Question: What is the value of this measurement?
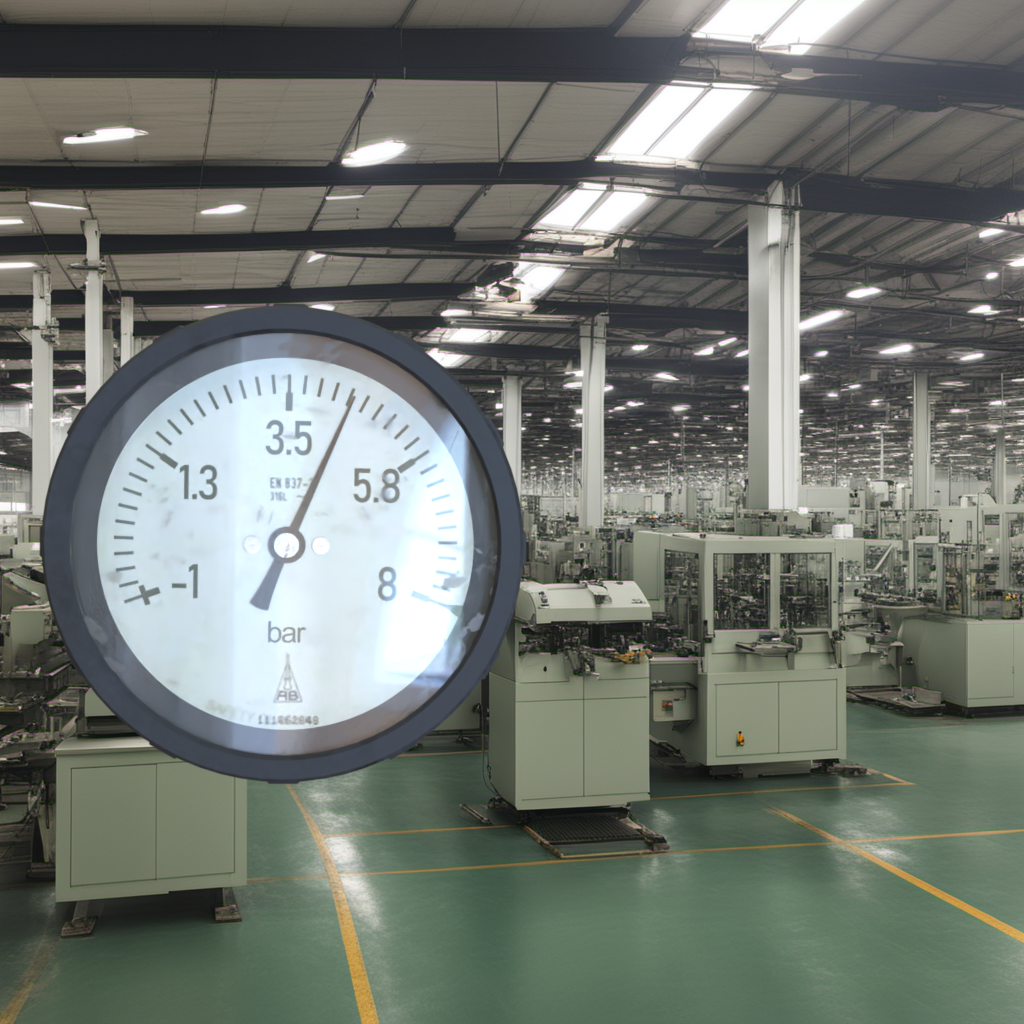
Answer: The result is 4.44
Question: What is the range of this measurement?
Answer: The range is from -1 to 8
Question: What is the minimum and maximum value of this measurement?
Answer: The minimum value is -1 and the maximum value is 8